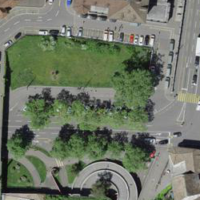
EUNIS habitat code: 53
Species observed at this site:
Chroicocephalus ridibundus
Asplenium ruta-muraria
Phalacrocorax carbo
Podiceps cristatus
Cygnus olor
Cyanistes caeruleus
Anas platyrhynchos
Parus major
Milvus migrans
Coloeus monedula